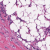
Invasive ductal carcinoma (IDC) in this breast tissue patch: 0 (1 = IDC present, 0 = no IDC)